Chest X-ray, PA view. Patient: 34 years old, sex M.
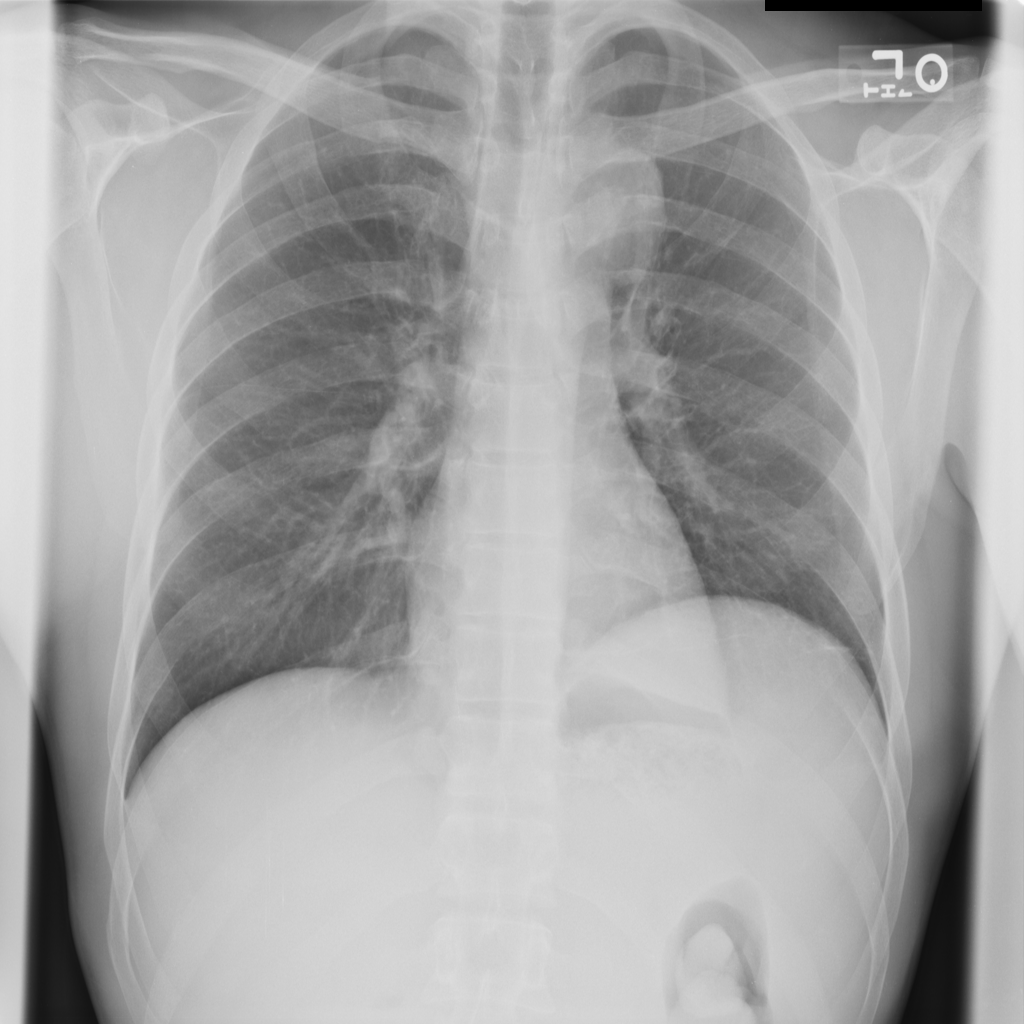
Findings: No Finding